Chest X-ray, PA view. Patient: 18 years old, sex M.
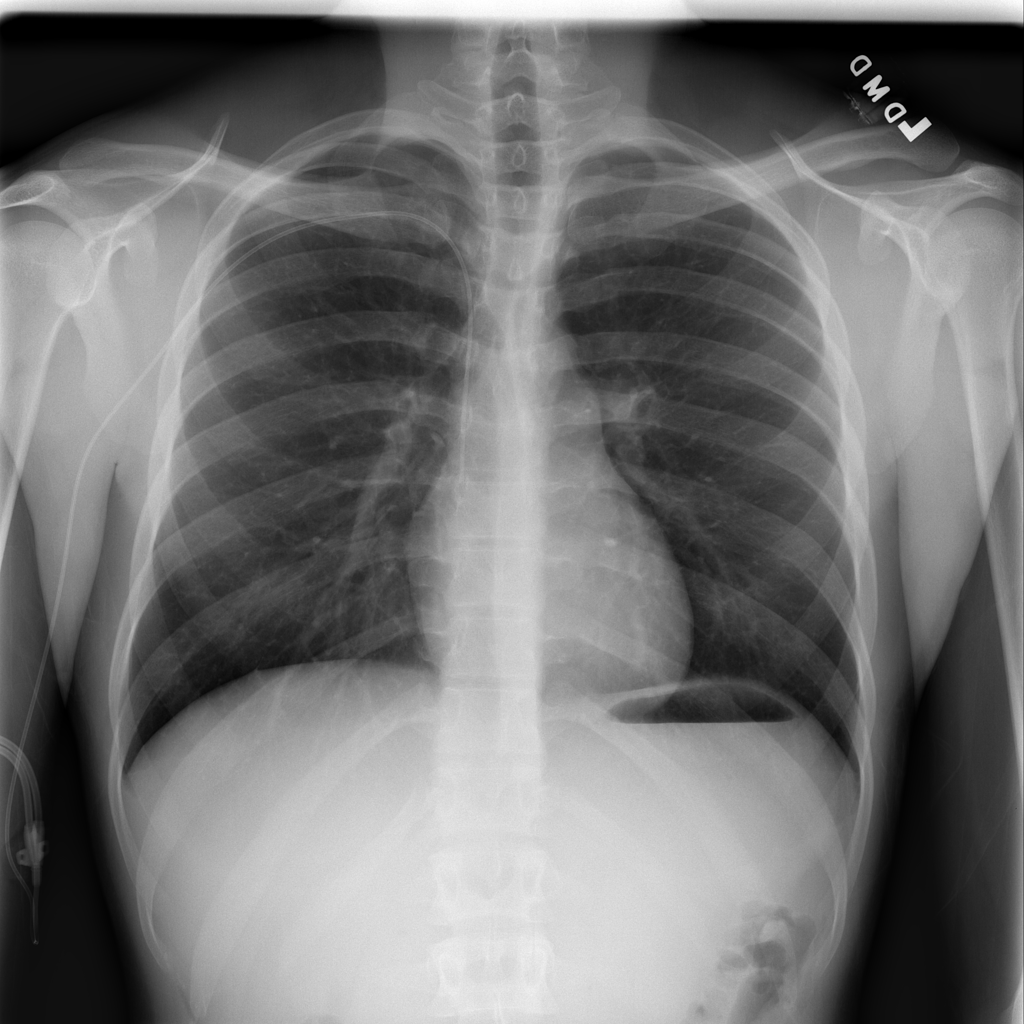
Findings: No Finding